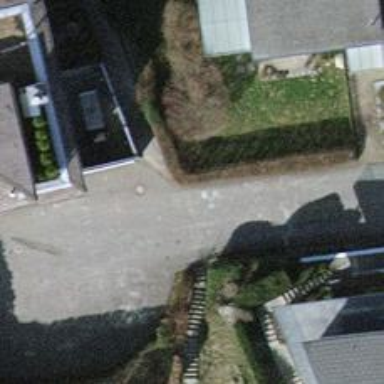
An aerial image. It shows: Hedge barrier.